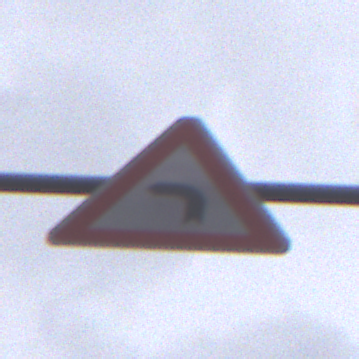
Verkehrszeichen: KurveLinks
Umgebung: Outdoor, Urban
Tageszeit: Midday
Wetter: Overcast
Licht: Natural
Jahreszeit: NotSpecified
Kontrast: LowContrast